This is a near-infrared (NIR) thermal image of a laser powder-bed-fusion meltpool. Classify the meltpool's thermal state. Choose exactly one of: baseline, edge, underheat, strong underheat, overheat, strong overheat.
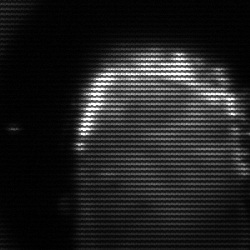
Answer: baseline